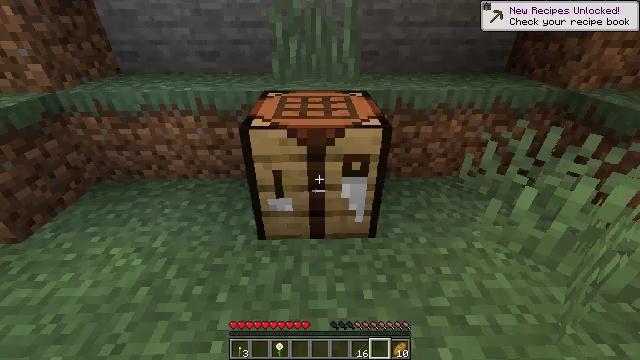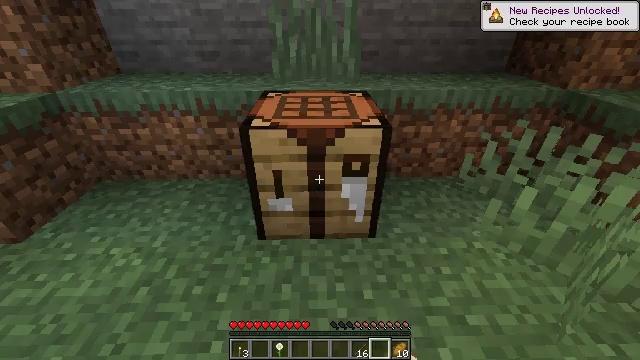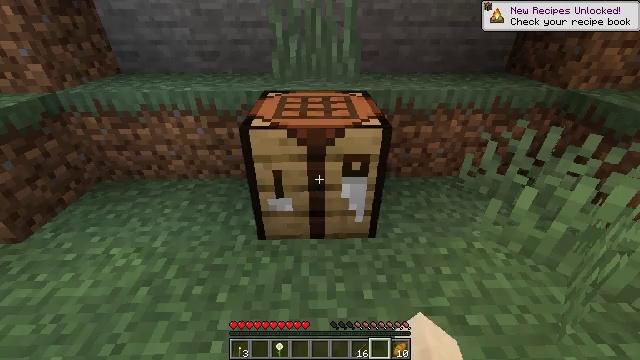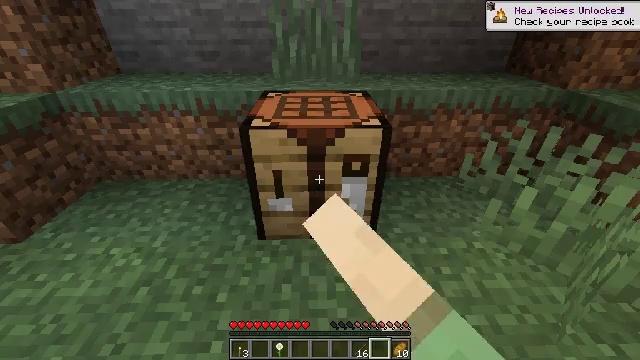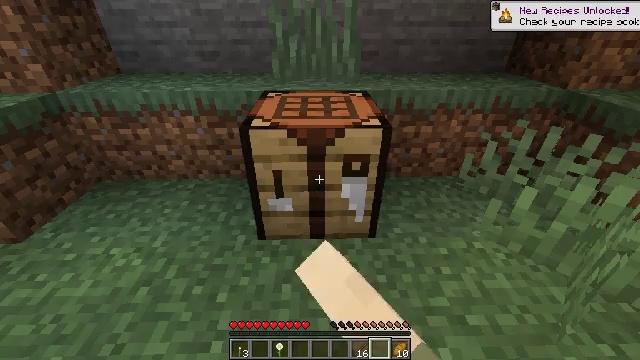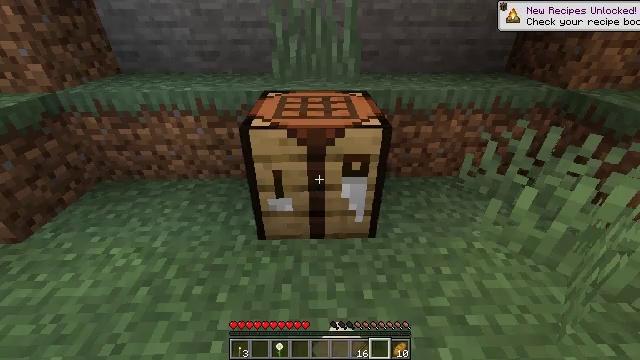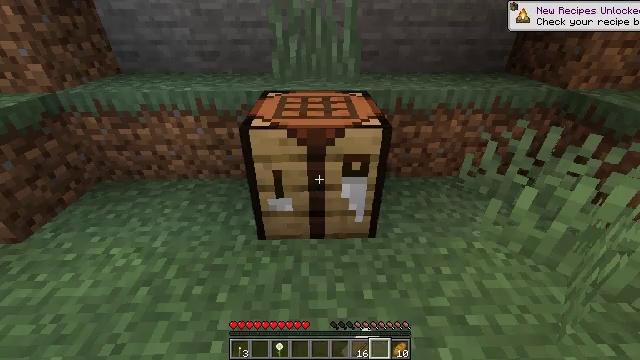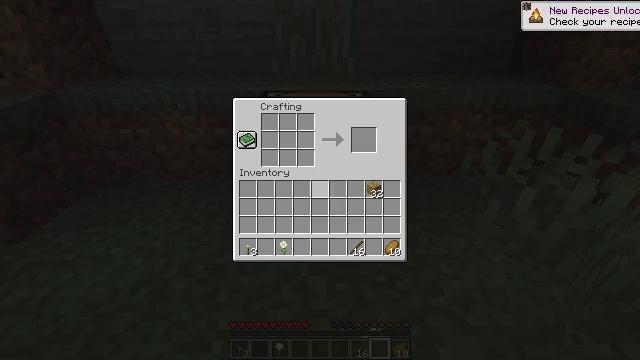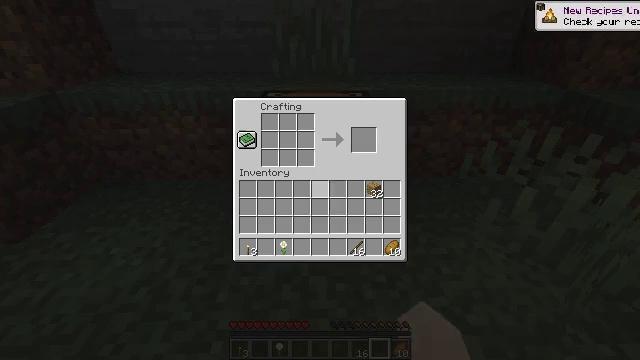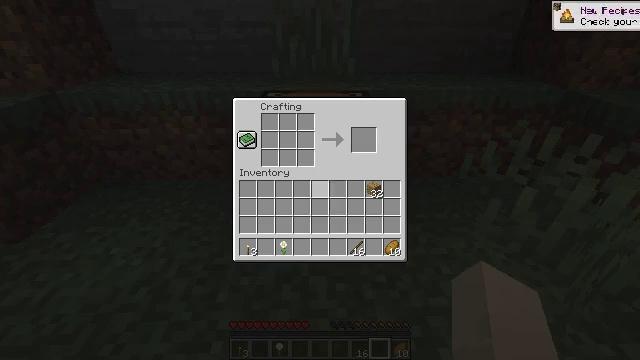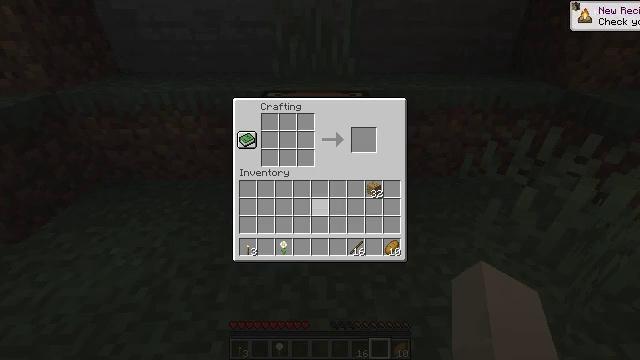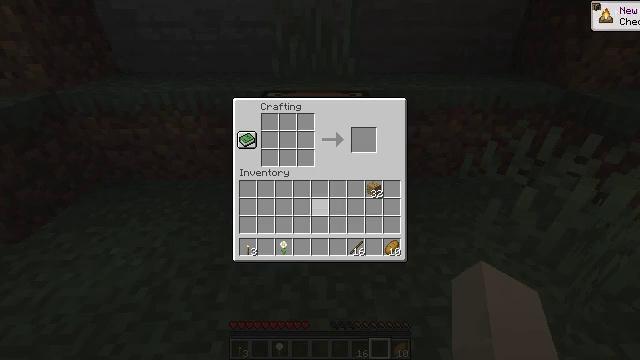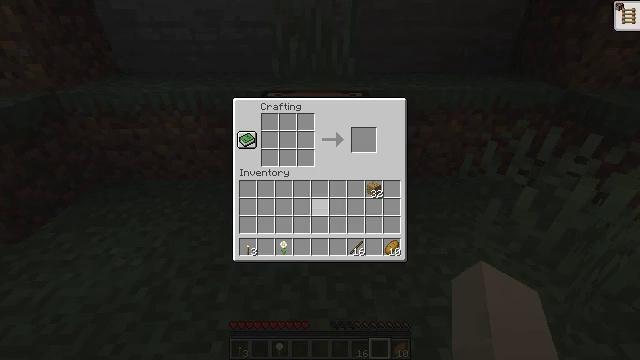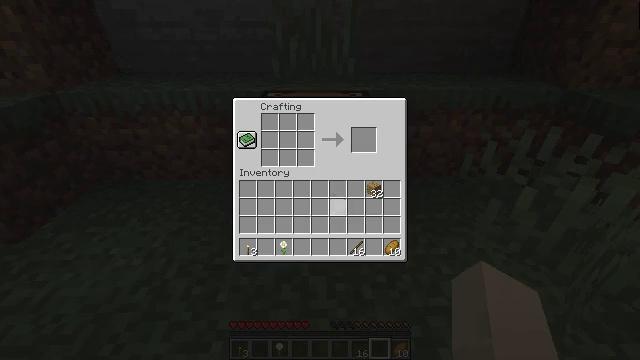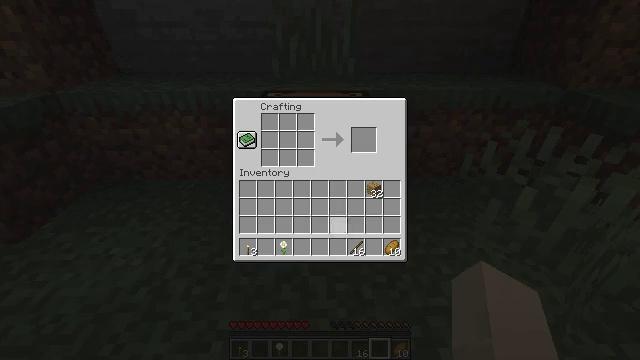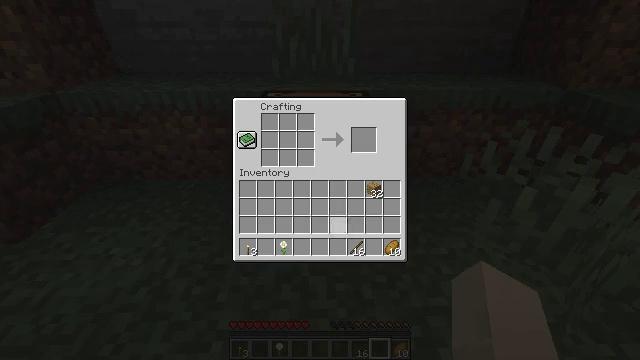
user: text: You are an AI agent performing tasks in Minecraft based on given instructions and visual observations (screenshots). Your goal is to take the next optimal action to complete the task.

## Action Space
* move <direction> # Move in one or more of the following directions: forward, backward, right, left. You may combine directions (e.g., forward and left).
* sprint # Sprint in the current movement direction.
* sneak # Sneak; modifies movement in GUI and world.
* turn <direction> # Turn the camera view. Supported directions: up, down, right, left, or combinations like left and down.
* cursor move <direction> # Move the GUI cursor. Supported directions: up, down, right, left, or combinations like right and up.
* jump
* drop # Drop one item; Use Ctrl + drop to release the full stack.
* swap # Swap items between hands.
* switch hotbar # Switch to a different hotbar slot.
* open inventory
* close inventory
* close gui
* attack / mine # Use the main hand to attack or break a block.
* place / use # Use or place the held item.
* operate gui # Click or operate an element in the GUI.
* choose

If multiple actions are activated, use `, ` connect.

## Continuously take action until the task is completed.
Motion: motion action
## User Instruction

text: Make sure to craft a wooden pickaxe in a crafting table.
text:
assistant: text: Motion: no_op
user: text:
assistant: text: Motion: use / place
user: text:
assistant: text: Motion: use / place
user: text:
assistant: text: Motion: use / place
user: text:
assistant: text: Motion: no_op
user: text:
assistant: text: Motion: no_op
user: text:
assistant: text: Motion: open gui
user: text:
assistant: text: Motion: no_op
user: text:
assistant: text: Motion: no_op
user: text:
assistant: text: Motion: cursor move down
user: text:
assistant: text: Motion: no_op
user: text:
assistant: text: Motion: no_op
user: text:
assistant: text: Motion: cursor move right
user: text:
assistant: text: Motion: no_op
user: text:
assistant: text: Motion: no_op
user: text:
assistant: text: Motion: no_op
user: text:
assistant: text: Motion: cursor move down
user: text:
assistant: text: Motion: no_op
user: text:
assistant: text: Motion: no_op
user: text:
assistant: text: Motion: no_op
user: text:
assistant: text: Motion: no_op
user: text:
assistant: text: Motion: no_op
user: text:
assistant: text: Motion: operate gui
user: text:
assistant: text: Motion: operate gui
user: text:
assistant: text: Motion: no_op
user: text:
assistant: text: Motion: cursor move up
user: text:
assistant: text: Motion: cursor move left and up
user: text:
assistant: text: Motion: cursor move left and up
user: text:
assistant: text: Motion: cursor move up
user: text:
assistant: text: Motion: no_op